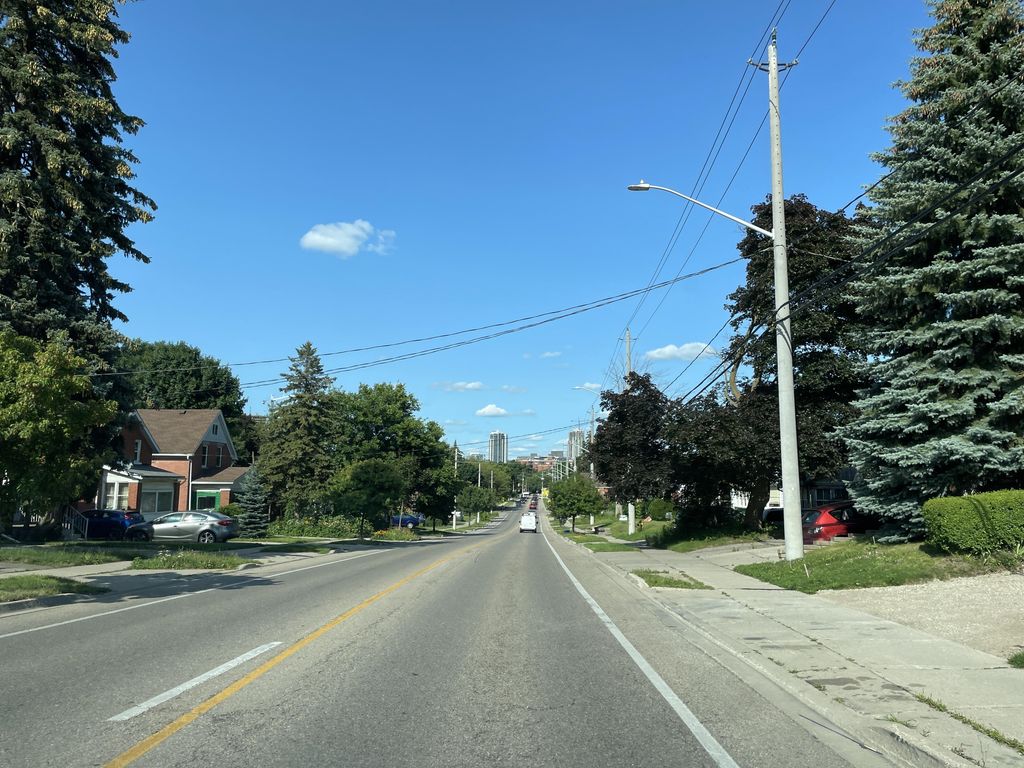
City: kitchener-waterloo